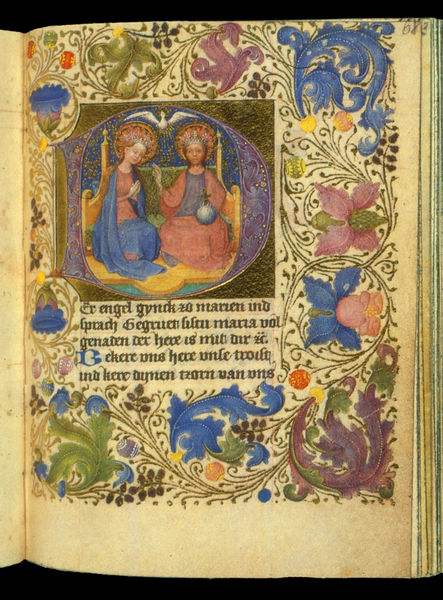
Titel: Lochner-Gebetsbuch
Künstler: Stefan Lochner
Institution: Darmstadt, Universitäts- und Landesbibliothek
Schlagwörter: blau, vogel, sitzen, blumen, bunt, blüten, rot, ornament, bibel, taube, bild, hände, krone, engel, ranken, schrift, könig, thron, floral, ornamente, deutsch, buch, seite, text, kugel, heiligenschein, gotisch, jesus, segen, maria, handschrift, initial, reichsapfel, kunstvoll